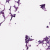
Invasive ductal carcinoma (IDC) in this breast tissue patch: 0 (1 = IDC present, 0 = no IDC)